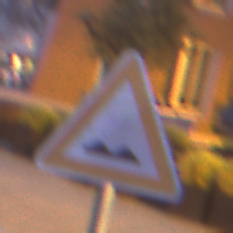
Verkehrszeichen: UnebeneFahrbahn
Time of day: Night
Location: Outdoor (Urban)
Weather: PartlyCloudy
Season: NotSpecified
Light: Artificial